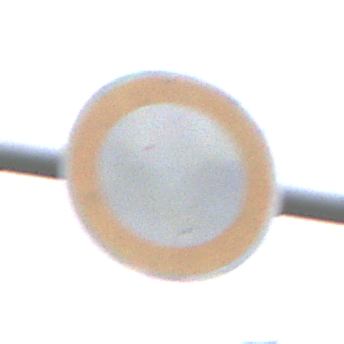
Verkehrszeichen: VerbotFahrzeugeAllerArt
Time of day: Midday
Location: Outdoor (Suburban)
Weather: Overcast
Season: NotSpecified
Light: Natural